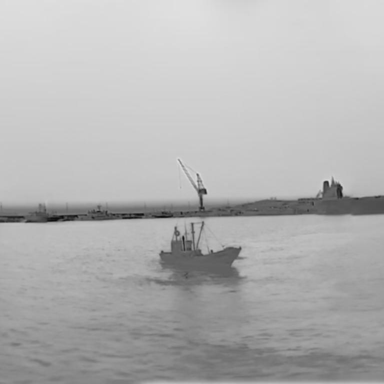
There is a bulk_carrier in the infrared image.